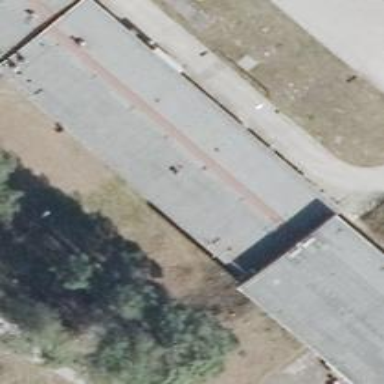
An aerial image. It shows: Industrial building.